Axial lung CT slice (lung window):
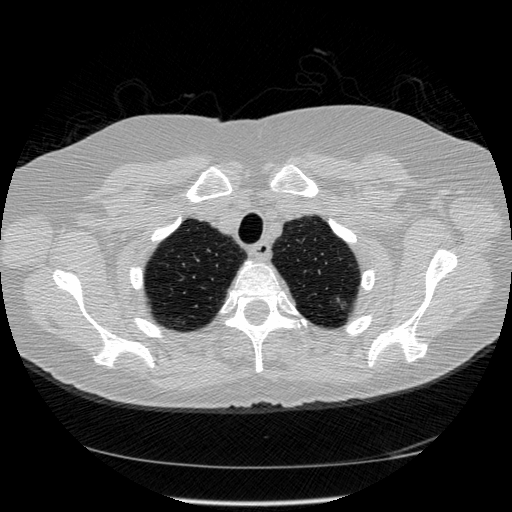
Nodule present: no